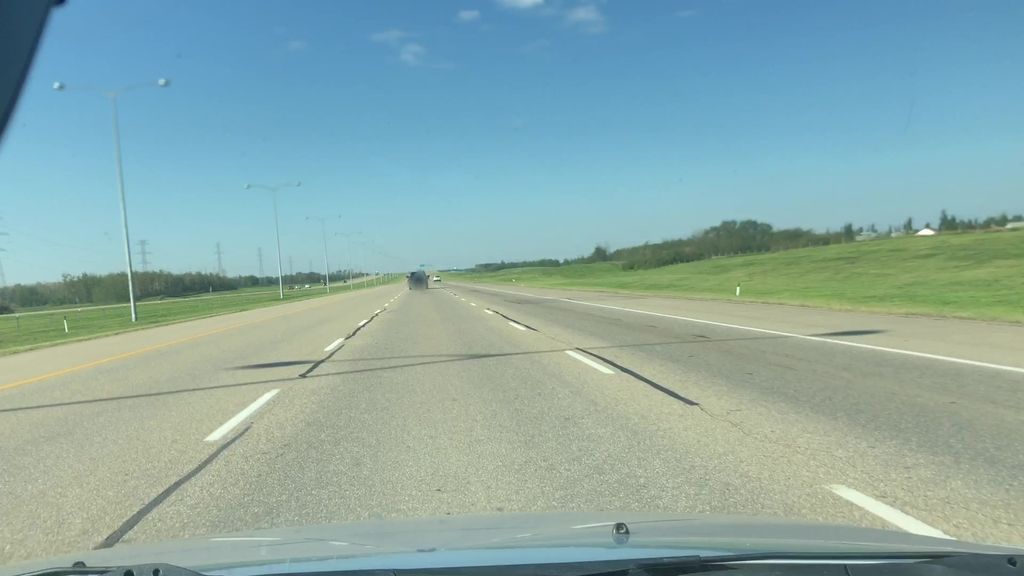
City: edmonton